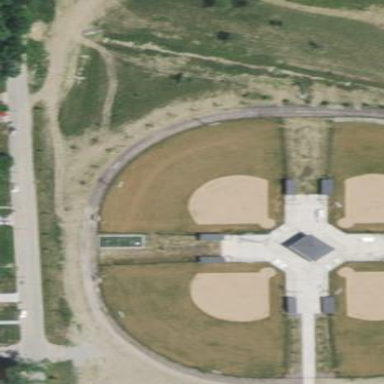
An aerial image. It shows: Softball pitch for leisure sports.